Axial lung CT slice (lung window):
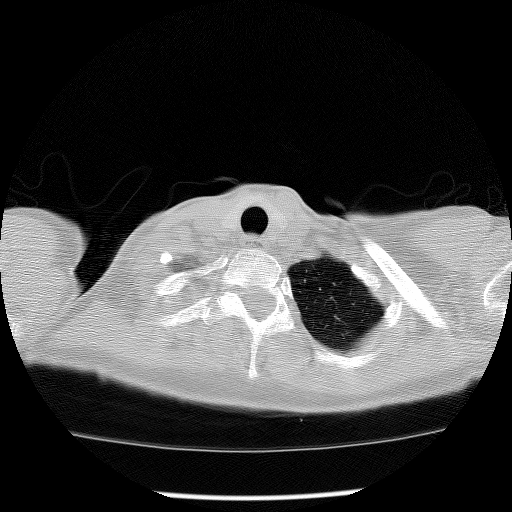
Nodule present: no